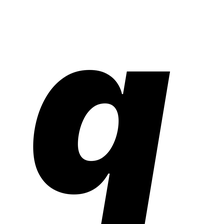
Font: Inter-Italic_Black_Italic